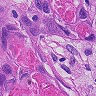
Metastatic tissue present: yes